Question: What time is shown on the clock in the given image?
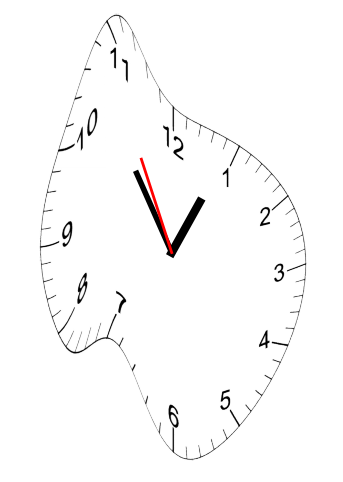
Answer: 12:53:55